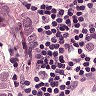
Metastatic tissue present: yes